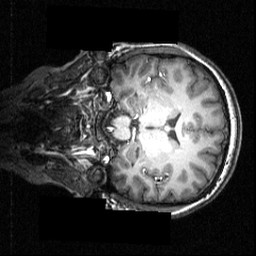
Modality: T1w
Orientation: coronal
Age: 22
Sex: female
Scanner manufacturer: siemens
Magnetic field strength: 3.951 T
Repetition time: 1.5 s
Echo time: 0.00335 s